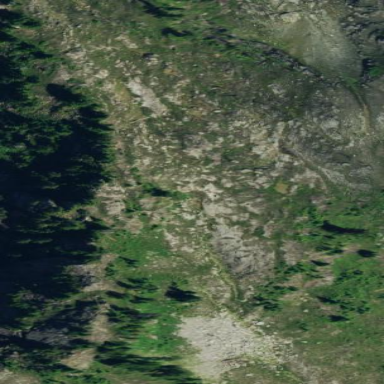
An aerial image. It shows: Landscape of bare rock.